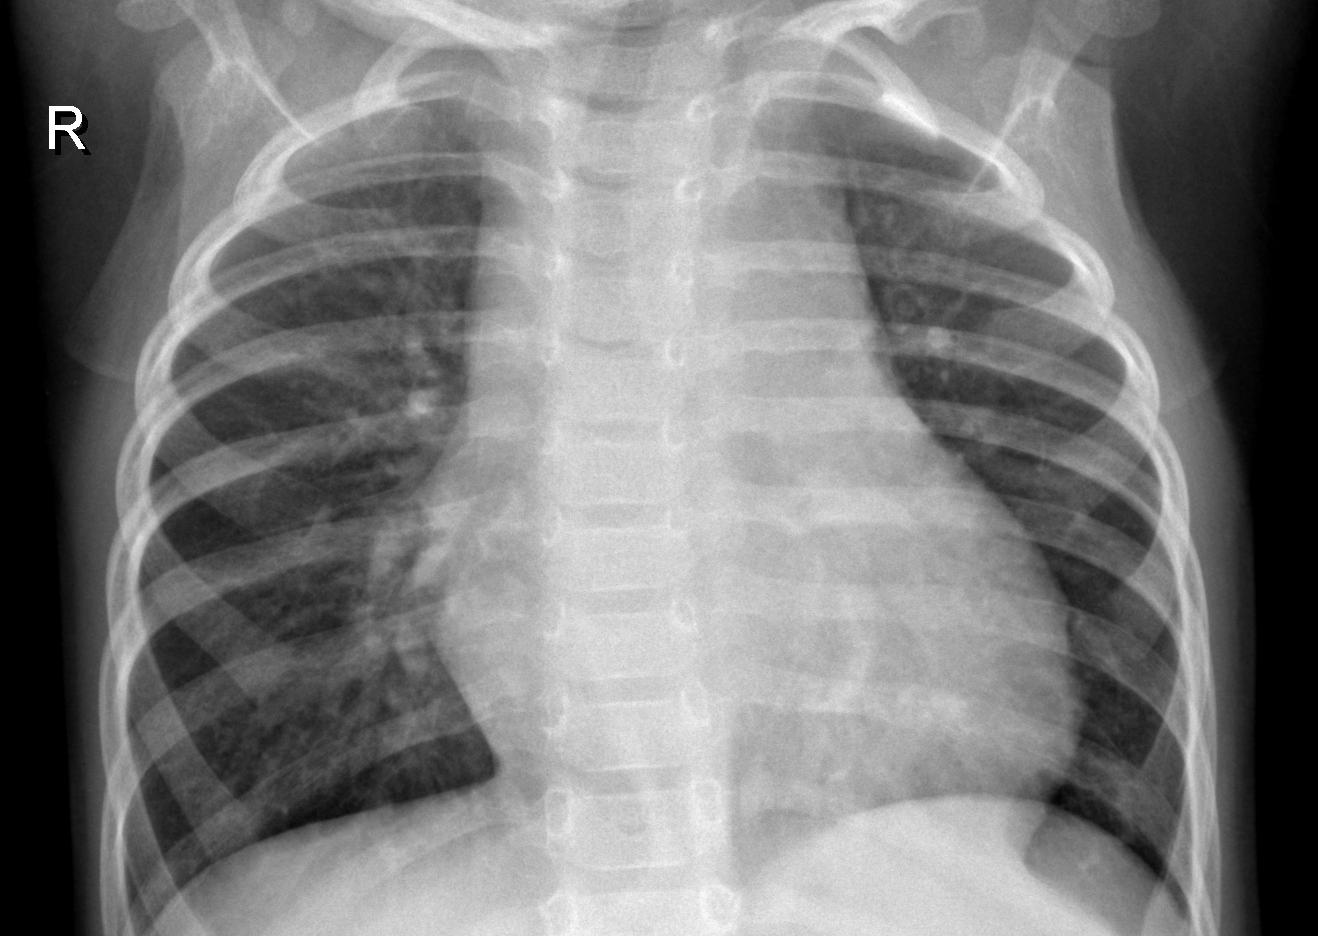
Diagnosis: PNEUMONIA